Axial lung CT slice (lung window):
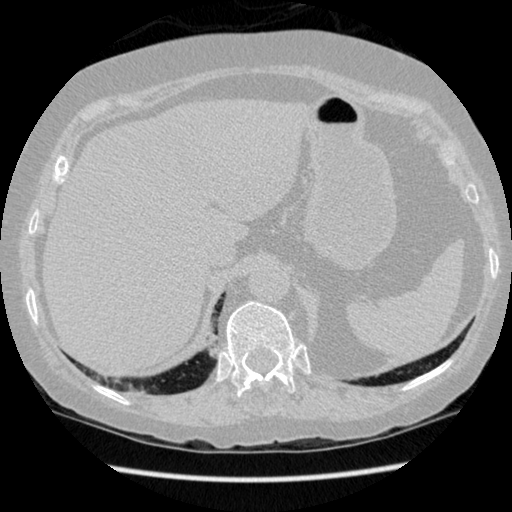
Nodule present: no